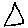
Label: triangle